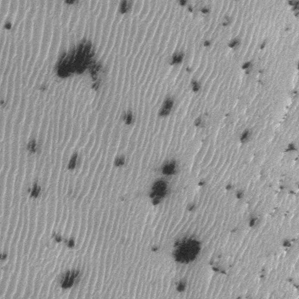
Label: frost